Question: Here's what my TABS look like at the moment:

How would I change the text of the TextView I am using to display the text, for each individual TAB?
As you can see, the text of each TAB is the same. I have tried using methods of changing the text for each individual one, but nothing seems to work.
Any guidance would be much appreciated.
XML using to display the TextView:
'''
<LinearLayout xmlns:android="http://schemas.android.com/apk/res/android"
android:id="@+id/tabsLayout"
android:layout_width="fill_parent"
android:layout_height="fill_parent"
android:gravity="center"
android:orientation="vertical" >
<TextView
android:id="@+id/Tab_Text"
android:layout_width="wrap_content"
android:layout_height="wrap_content"
android:text="TextView" />
<ImageView
android:id="@+id/tab_icon"
android:layout_width="fill_parent"
android:layout_height="wrap_content" />
'''
Class:
'''
public class MainActivity extends FragmentActivity {
/* Tab identifiers */
private final String TAB_A = "Appointments";
private final String TAB_B = "Calender";
private final String TAB_C = "Profile";
private final String TAB_D = "Settings";
private String selectedTab;
private static TabHost mTabHost;
private Fragment1 fragment1;
private Fragment2 fragment2;
private Fragment3 fragment3;
private Fragment4 fragment4;
@Override
protected void onCreate(Bundle savedInstanceState) {
super.onCreate(savedInstanceState);
setContentView(R.layout.main);
fragment1 = new Fragment1();
fragment2 = new Fragment2();
fragment3 = new Fragment3();
fragment4 = new Fragment4();
mTabHost = (TabHost) findViewById(android.R.id.tabhost);
mTabHost.setOnTabChangedListener(listener);
mTabHost.setup();
initializeTab();
}
// TABS
public void initializeTab() {
TabHost.TabSpec spec = mTabHost.newTabSpec(TAB_A);
mTabHost.setCurrentTab(0);
spec.setContent(new TabHost.TabContentFactory() {
public View createTabContent(String tag) {
return findViewById(android.R.id.tabcontent);
}
});
//First TAB
spec.setIndicator(createTabView(TAB_A, R.drawable.tab1_selector));
mTabHost.addTab(spec);
spec = mTabHost.newTabSpec(TAB_B);
spec.setContent(new TabHost.TabContentFactory() {
public View createTabContent(String tag) {
return findViewById(android.R.id.tabcontent);
}
});
//Second TAB
spec.setIndicator(createTabView(TAB_B, R.drawable.tab2_selector));
mTabHost.addTab(spec);
spec = mTabHost.newTabSpec(TAB_C);
spec.setContent(new TabHost.TabContentFactory() {
public View createTabContent(String tag) {
return findViewById(android.R.id.tabcontent);
}
});
//Third TAB
spec.setIndicator(createTabView(TAB_C, R.drawable.tab3_selector));
mTabHost.addTab(spec);
spec = mTabHost.newTabSpec(TAB_D);
spec.setContent(new TabHost.TabContentFactory() {
public View createTabContent(String tag) {
return findViewById(android.R.id.tabcontent);
}
});
//Fourth TAB
spec.setIndicator(createTabView("TAB_D", R.drawable.tab4_selector));
mTabHost.addTab(spec);
spec.setIndicator("Tab4");
mTabHost.setCurrentTab(0);
}
TabHost.OnTabChangeListener listener = new TabHost.OnTabChangeListener() {
public void onTabChanged(String tabId) {
/* Set current tab.. */
if (tabId.equals(TAB_A)) {
pushFragments(tabId, fragment1);
selectedTab = TAB_A;
} else if (tabId.equals(TAB_B)) {
pushFragments(tabId, fragment2);
selectedTab = TAB_B;
} else if (tabId.equals(TAB_C)) {
pushFragments(tabId, fragment3);
selectedTab = TAB_C;
} else if (tabId.equals(TAB_D)) {
pushFragments(tabId, fragment4);
selectedTab = TAB_D;
}
}
};
/*
* adds the fragment to the FrameLayout
*/
public void pushFragments(String tag, Fragment fragment) {
FragmentManager manager = getSupportFragmentManager();
FragmentTransaction ft = manager.beginTransaction();
ft.replace(android.R.id.tabcontent, fragment);
ft.commit();
}
/*
* returns the tab view i.e. the tab icon and text
*/
private View createTabView(final String tabText, final int id) {
View view = LayoutInflater.from(this).inflate(R.layout.tabs_icon, null);
//Tab image
ImageView imageViewTabIcon = (ImageView) view
.findViewById(R.id.tab_icon);
imageViewTabIcon.setImageDrawable(getResources().getDrawable(id));
//Tab text
TextView TextViewTAB = (TextView) findViewById(R.id.Tab_Text);
return view;
}
public static void tabfresh() {
mTabHost.setCurrentTab(0);
}
public static void tabfresh_sal() {
mTabHost.setCurrentTab(1);
}
}
'''
Crash LOG for @kalyan pvs
'''
11-04 11:29:36.139: E/AndroidRuntime(18623): FATAL EXCEPTION: main
11-04 11:29:36.139: E/AndroidRuntime(18623): java.lang.RuntimeException: Unable to start activity ComponentInfo{com.question.question/com.question.question.MainActivity}: java.lang.NullPointerException
11-04 11:29:36.139: E/AndroidRuntime(18623): at android.app.ActivityThread.performLaunchActivity(ActivityThread.java:2071)
11-04 11:29:36.139: E/AndroidRuntime(18623): at android.app.ActivityThread.handleLaunchActivity(ActivityThread.java:2096)
11-04 11:29:36.139: E/AndroidRuntime(18623): at android.app.ActivityThread.access$600(ActivityThread.java:138)
11-04 11:29:36.139: E/AndroidRuntime(18623): at android.app.ActivityThread$H.handleMessage(ActivityThread.java:1207)
11-04 11:29:36.139: E/AndroidRuntime(18623): at android.os.Handler.dispatchMessage(Handler.java:99)
11-04 11:29:36.139: E/AndroidRuntime(18623): at android.os.Looper.loop(Looper.java:213)
11-04 11:29:36.139: E/AndroidRuntime(18623): at android.app.ActivityThread.main(ActivityThread.java:4787)
11-04 11:29:36.139: E/AndroidRuntime(18623): at java.lang.reflect.Method.invokeNative(Native Method)
11-04 11:29:36.139: E/AndroidRuntime(18623): at java.lang.reflect.Method.invoke(Method.java:511)
11-04 11:29:36.139: E/AndroidRuntime(18623): at com.android.internal.os.ZygoteInit$MethodAndArgsCaller.run(ZygoteInit.java:809)
11-04 11:29:36.139: E/AndroidRuntime(18623): at com.android.internal.os.ZygoteInit.main(ZygoteInit.java:576)
11-04 11:29:36.139: E/AndroidRuntime(18623): at dalvik.system.NativeStart.main(Native Method)
11-04 11:29:36.139: E/AndroidRuntime(18623): Caused by: java.lang.NullPointerException
11-04 11:29:36.139: E/AndroidRuntime(18623): at com.question.question.MainActivity.createTabView(MainActivity.java:165)
11-04 11:29:36.139: E/AndroidRuntime(18623): at com.question.question.MainActivity.initializeTab(MainActivity.java:70)
11-04 11:29:36.139: E/AndroidRuntime(18623): at com.question.question.MainActivity.onCreate(MainActivity.java:51)
11-04 11:29:36.139: E/AndroidRuntime(18623): at android.app.Activity.performCreate(Activity.java:5008)
11-04 11:29:36.139: E/AndroidRuntime(18623): at android.app.Instrumentation.callActivityOnCreate(Instrumentation.java:1079)
11-04 11:29:36.139: E/AndroidRuntime(18623): at android.app.ActivityThread.performLaunchActivity(ActivityThread.java:2035)
11-04 11:29:36.139: E/AndroidRuntime(18623): ... 11 more
'''
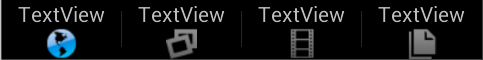
Answer: 'TextViewTAB.setText(tabText);' //Added to your code
In this method set the text for the individual tabs
'''
private View createTabView(final String tabText, final int id) {
View view = LayoutInflater.from(this).inflate(R.layout.tabs_icon, null);
//Tab image
ImageView imageViewTabIcon = (ImageView) view
.findViewById(R.id.tab_icon);
imageViewTabIcon.setImageDrawable(getResources().getDrawable(id));
//Tab text
TextView TextViewTAB = (TextView)view. findViewById(R.id.Tab_Text); //Added to your code
TextViewTAB.setText(tabText); //Added to your code
return view;
}
'''
'tabText' which already passed as a paramenter in method